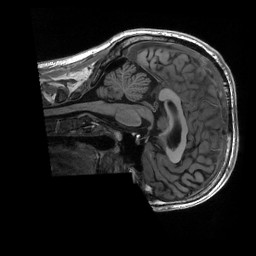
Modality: T1w
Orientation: sagittal
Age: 30
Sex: male
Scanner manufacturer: siemens
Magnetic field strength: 3 T
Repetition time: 2.53 s
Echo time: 0.0033 s